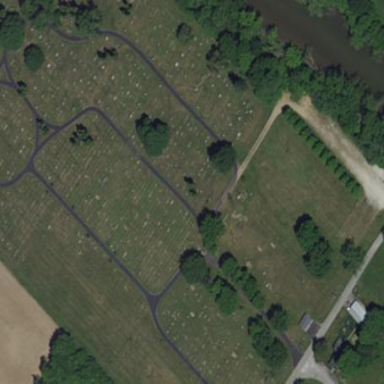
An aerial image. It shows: Cemetery.